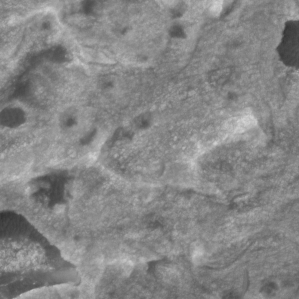
Label: non_frost